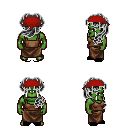
a pixel art fantasy rpg character, male body template, orc, green skin, brown pirate shirt, robe skirt, gray princess hairstyle, red bandana, black slippers, four views (front, back, left, right), 2x2 character sprite sheet, small pixel art, hard edges, no anti-aliasing